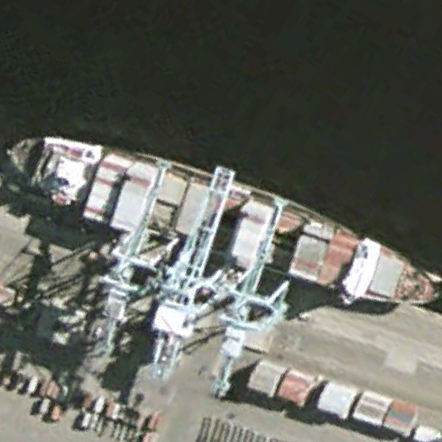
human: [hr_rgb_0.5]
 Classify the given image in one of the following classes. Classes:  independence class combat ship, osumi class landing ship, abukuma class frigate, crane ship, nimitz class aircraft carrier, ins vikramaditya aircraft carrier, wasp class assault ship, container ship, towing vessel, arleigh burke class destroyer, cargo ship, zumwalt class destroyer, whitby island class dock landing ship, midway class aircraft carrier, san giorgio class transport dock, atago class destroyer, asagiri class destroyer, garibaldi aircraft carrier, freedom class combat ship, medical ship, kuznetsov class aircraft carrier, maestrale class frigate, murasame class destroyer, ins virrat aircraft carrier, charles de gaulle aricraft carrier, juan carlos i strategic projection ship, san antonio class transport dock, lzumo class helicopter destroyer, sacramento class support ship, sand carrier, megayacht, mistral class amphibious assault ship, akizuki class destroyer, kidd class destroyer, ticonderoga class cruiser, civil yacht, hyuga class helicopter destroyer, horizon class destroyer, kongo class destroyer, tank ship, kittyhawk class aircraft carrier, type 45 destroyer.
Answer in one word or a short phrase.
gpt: Container ship